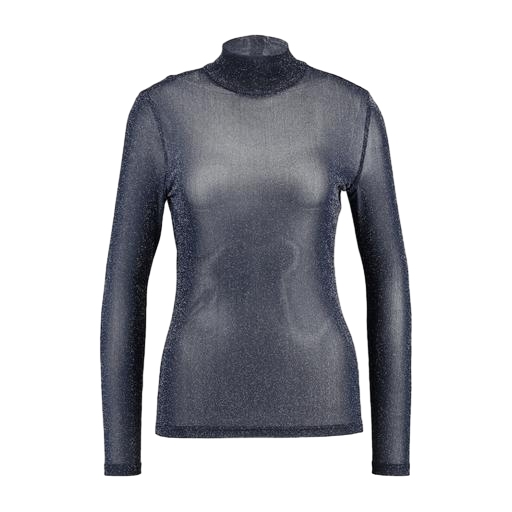
high-neck top, blue high-neck top, long-sleeve top, white background